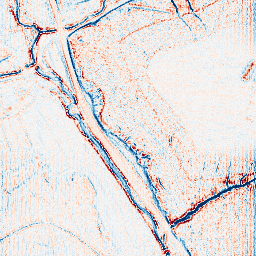
Category: edge_preserving
Decomposition family: anisotropic_diffusion
Decomposition parameters: iterations: 5
kappa: 50
gamma: 0.2
Upsampling method: fft_zeropad
Upsampling parameters: scale: 4
Upsampling scale: 4